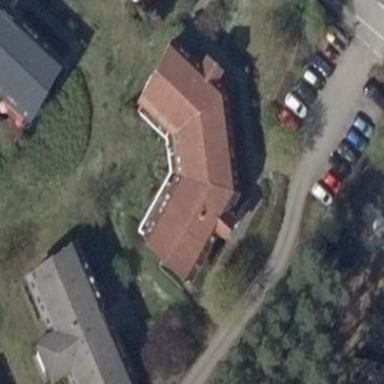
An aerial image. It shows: View of apartment building.